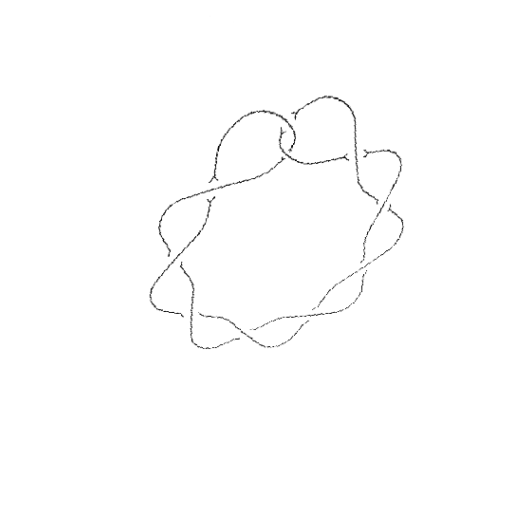
Crossing number: 10